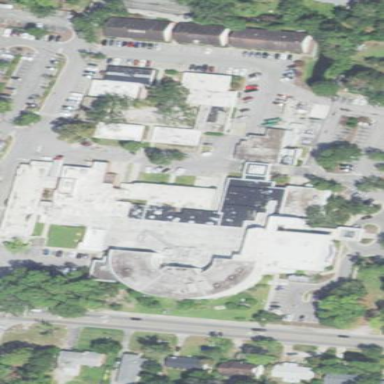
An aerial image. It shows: Healthcare facility identified as hospital.